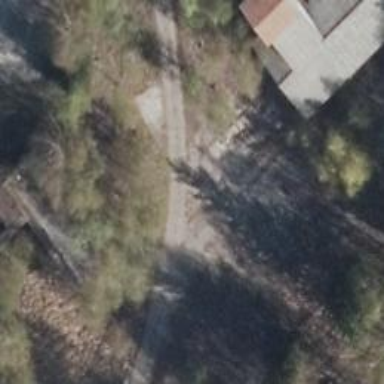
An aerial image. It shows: Service road with dirt surface of grade3 tracktype.